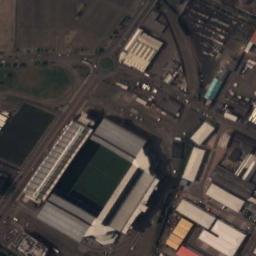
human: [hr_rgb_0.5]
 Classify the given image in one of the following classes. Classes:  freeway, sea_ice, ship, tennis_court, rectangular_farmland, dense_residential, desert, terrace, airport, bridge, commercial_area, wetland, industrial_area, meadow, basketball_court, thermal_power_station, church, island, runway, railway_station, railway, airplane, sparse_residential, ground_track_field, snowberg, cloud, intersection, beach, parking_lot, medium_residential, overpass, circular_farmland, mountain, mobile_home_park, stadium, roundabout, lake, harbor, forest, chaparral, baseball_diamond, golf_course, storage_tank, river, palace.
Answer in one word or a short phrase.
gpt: stadium